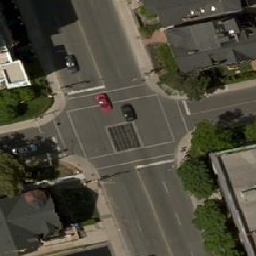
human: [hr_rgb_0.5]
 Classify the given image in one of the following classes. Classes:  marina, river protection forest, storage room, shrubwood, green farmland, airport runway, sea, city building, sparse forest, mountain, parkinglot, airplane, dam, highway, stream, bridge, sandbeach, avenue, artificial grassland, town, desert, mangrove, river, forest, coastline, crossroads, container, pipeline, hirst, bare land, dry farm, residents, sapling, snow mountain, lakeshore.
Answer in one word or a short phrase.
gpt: crossroads